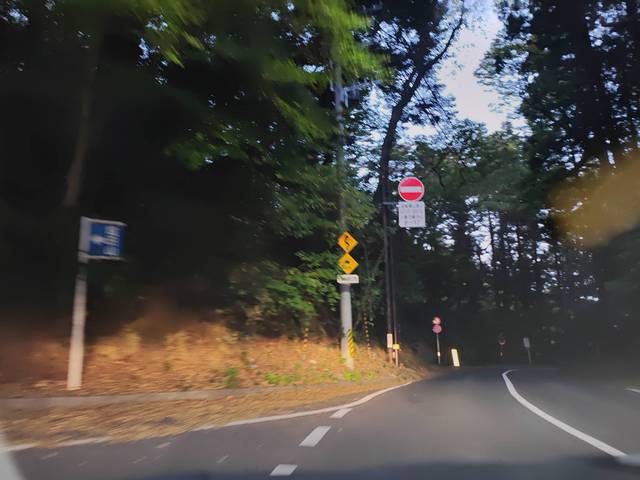
Region: Japan
Coordinates: 38.252, 140.853